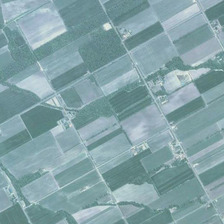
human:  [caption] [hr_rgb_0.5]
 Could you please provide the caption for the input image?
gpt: many pieces of farmlands are together .

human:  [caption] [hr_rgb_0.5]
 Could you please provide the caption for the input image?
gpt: many pieces of farmlands are together .

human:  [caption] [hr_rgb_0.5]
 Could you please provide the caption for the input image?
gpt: many pieces of farmlands are together .

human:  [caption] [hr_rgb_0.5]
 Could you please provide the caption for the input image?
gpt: many pieces of farmlands are together .

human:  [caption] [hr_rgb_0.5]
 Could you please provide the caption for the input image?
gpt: many pieces of farmlands are together .